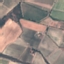
Land use / land cover class: PermanentCrop